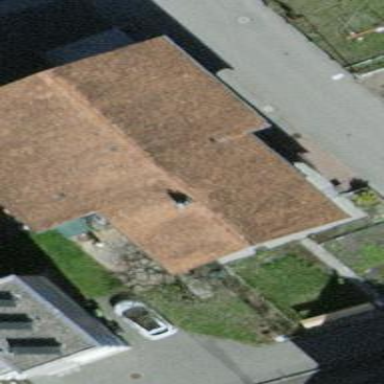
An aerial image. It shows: Detached building.